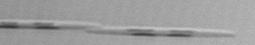
Label: Pseudo-nitzschia